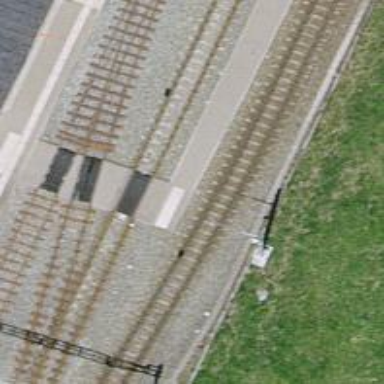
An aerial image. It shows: Narrow-gauge railway with electrified contact line.